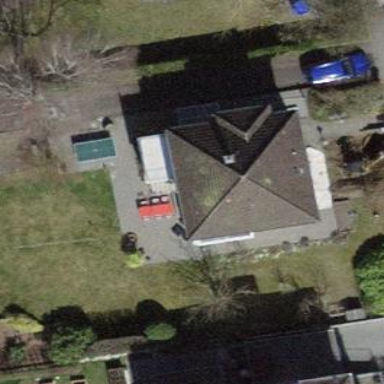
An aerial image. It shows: Residential building with pyramidal roof shape.